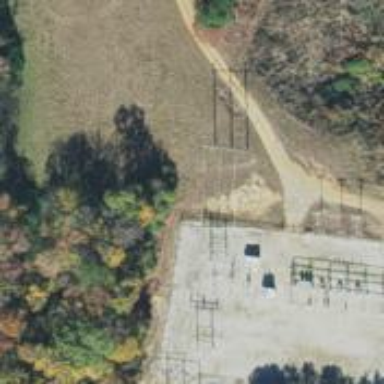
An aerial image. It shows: Power substation.